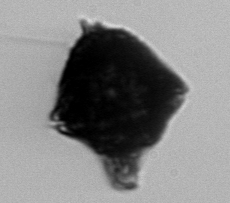
Label: Gonyaulax